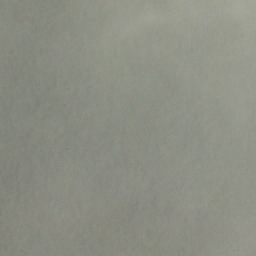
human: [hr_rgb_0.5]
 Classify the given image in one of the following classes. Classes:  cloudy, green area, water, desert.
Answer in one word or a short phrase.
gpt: cloudy